Aerial crown-view tile of a tropical tree (Barro Colorado Island, Panama), acquired 20250124:
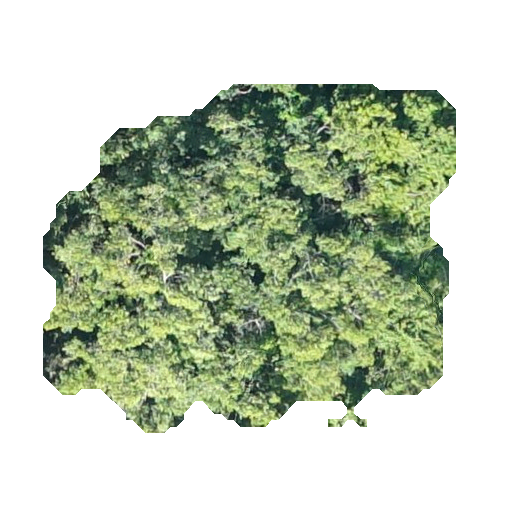
Species: Guatteria lucens
GBIF accepted scientific name: Guatteria lucens
Crown area: 172.676 m²